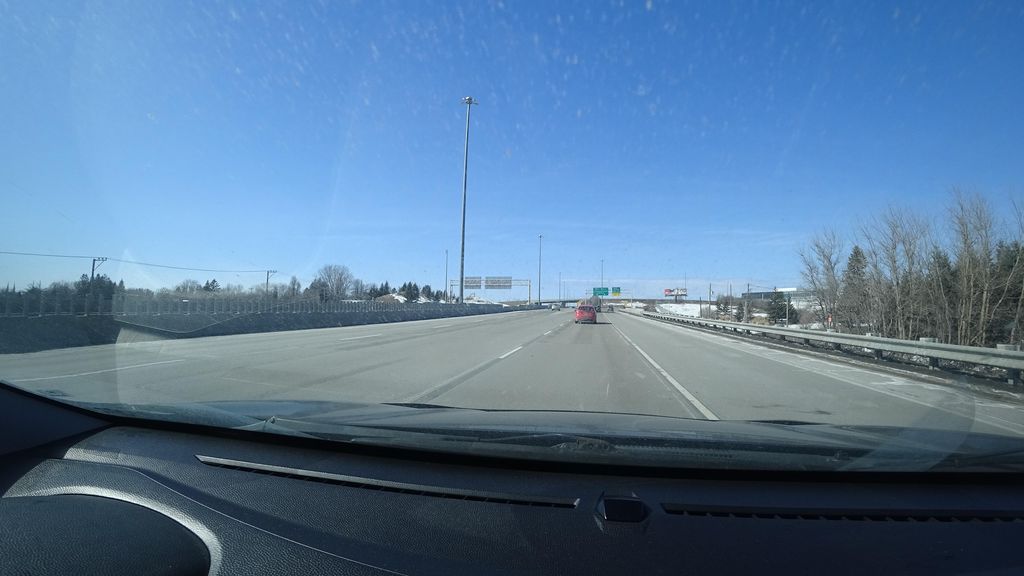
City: quebec_city